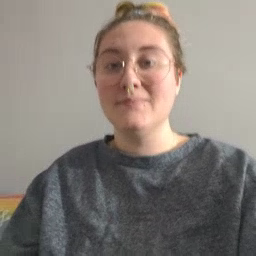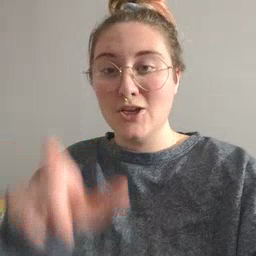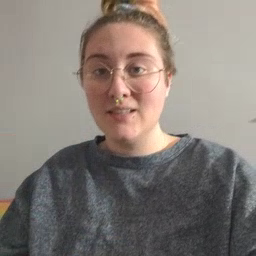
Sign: person